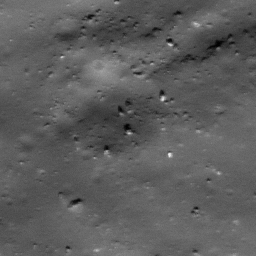
Pit: Tycho 5e
Host crater: Tycho
Host type: impact_melt
Lunar coordinates: latitude -42.622, longitude 348.637